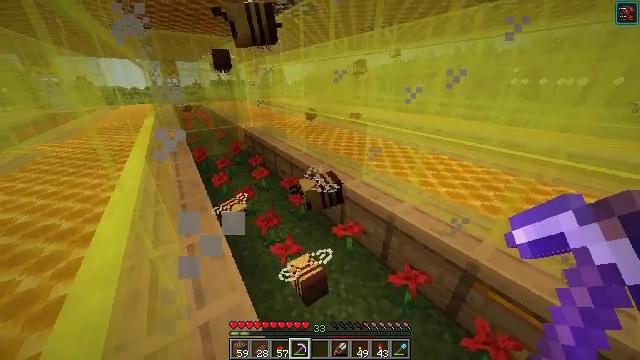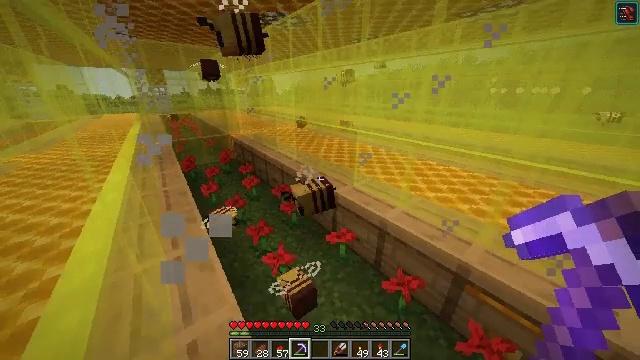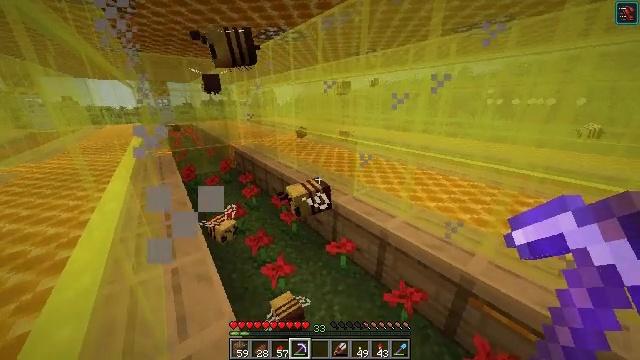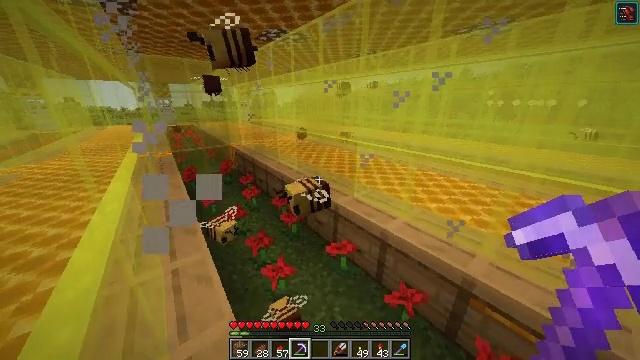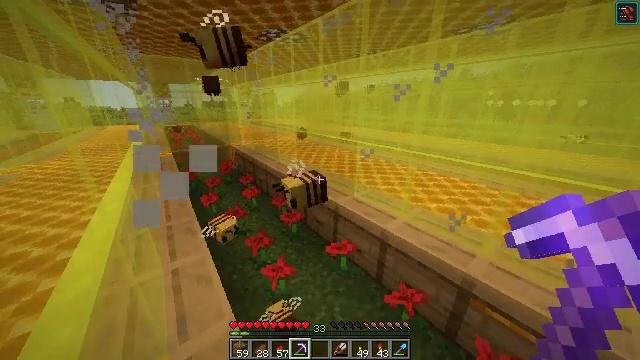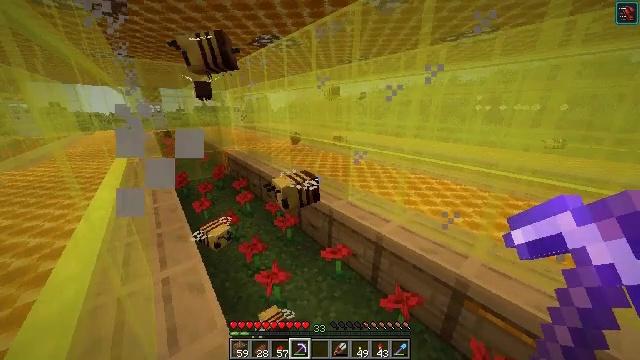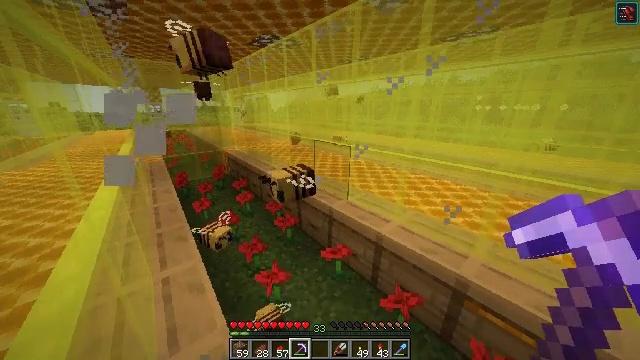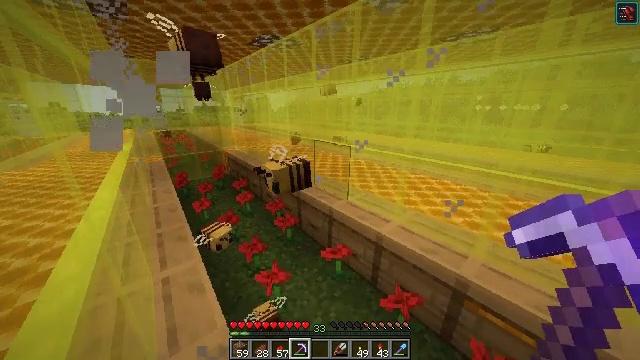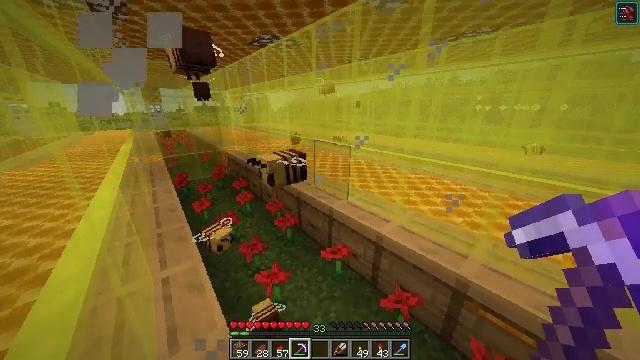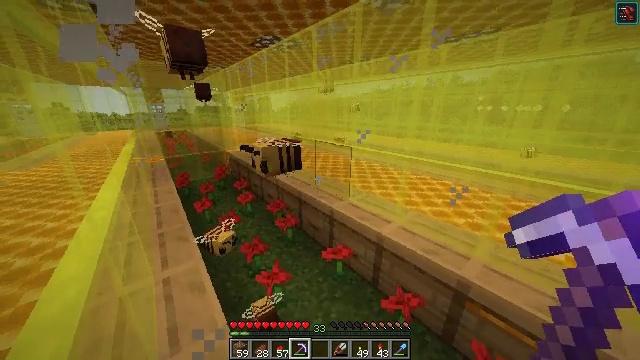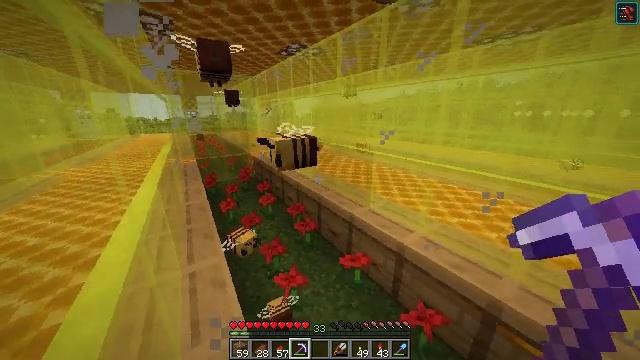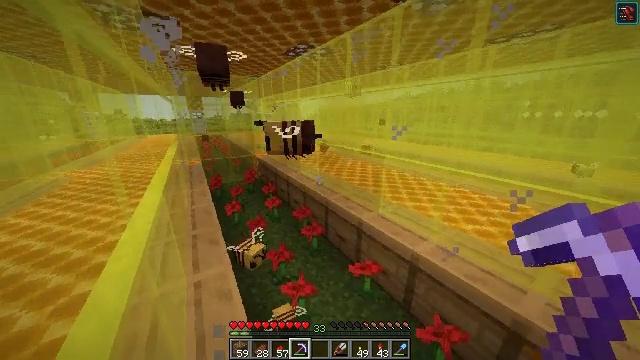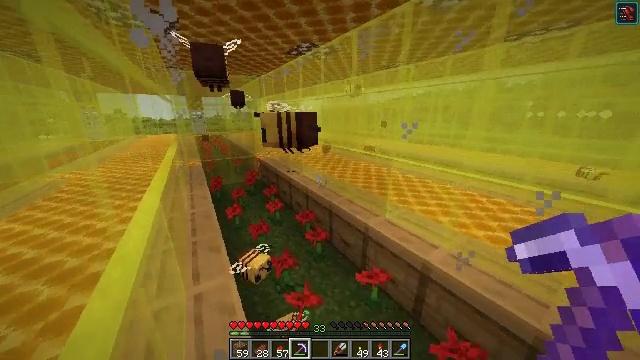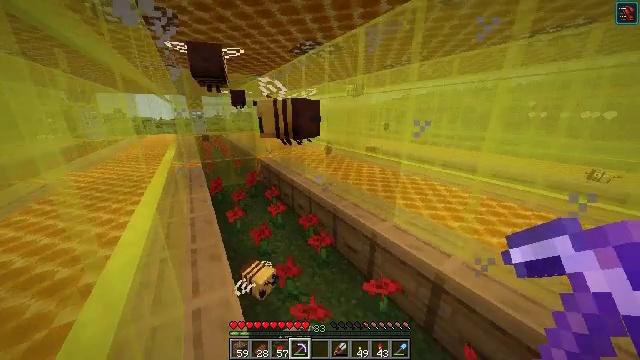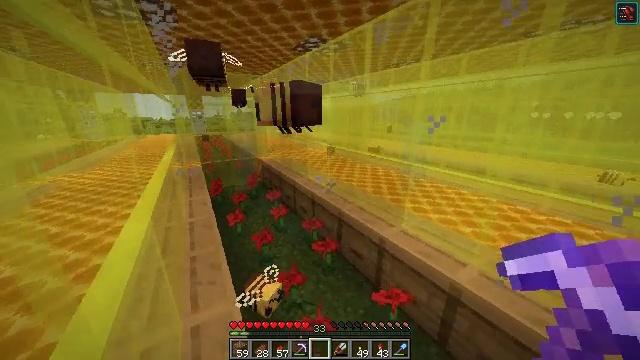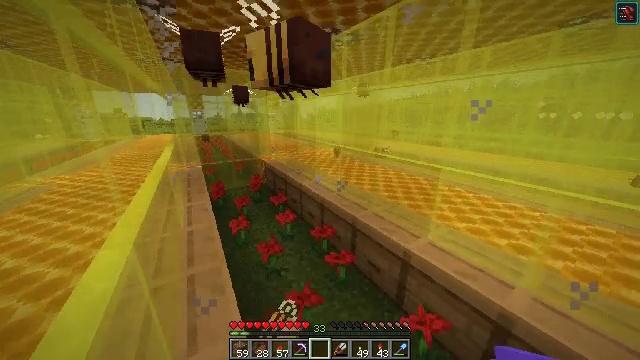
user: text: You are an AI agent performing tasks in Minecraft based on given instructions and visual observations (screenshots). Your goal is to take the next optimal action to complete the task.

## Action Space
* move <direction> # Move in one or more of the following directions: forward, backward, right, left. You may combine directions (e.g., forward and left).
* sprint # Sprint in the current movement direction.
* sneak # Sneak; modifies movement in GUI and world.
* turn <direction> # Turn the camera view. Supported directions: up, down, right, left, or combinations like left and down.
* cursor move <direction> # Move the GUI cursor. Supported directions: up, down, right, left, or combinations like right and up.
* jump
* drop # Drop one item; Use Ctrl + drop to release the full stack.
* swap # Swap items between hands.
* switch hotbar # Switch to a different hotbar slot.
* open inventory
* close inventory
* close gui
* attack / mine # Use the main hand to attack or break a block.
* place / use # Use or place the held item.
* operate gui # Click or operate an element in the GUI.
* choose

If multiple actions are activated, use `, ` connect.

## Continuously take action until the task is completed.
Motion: motion action
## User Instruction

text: Use 4 honeycombs to craft a honeycomb block.
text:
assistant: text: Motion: turn right and up
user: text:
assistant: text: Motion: turn up
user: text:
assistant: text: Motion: no_op
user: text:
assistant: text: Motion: no_op
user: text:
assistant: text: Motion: turn right and up
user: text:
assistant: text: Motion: no_op
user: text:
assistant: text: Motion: no_op
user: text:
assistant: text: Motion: no_op
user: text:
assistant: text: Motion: no_op
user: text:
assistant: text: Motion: turn left and up
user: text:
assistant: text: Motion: move forward and move left, turn left
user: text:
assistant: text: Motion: move forward and move left
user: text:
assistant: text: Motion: move forward and move left
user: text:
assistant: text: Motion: move forward and move left
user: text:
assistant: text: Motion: move forward and move left
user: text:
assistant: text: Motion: move forward and move left
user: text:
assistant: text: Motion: move forward and move left
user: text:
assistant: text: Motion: move left
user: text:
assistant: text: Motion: move left
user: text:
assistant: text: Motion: move left
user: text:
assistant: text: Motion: move left
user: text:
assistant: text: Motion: move left
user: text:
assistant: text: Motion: move left
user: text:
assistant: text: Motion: move left
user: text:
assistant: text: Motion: move left
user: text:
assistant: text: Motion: move left
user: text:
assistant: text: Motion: move forward and move left, turn up
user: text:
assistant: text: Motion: move forward and move left, turn left and up
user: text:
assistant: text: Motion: move forward and move left, turn left and up
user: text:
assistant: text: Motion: move forward and move left, turn up